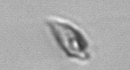
Label: Oxytoxum